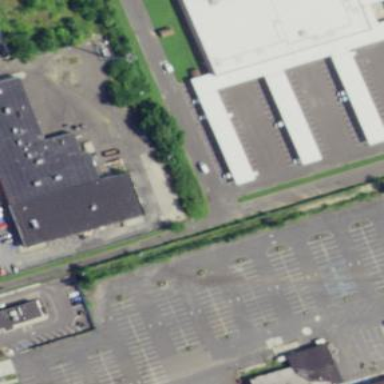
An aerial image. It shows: Retail building.